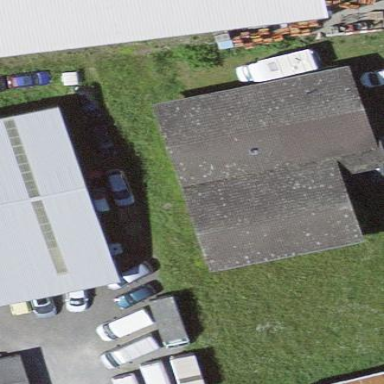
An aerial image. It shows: Building with gabled roof.